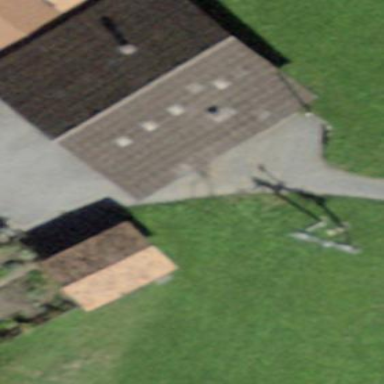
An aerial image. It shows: Barn.